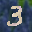
Label: 3